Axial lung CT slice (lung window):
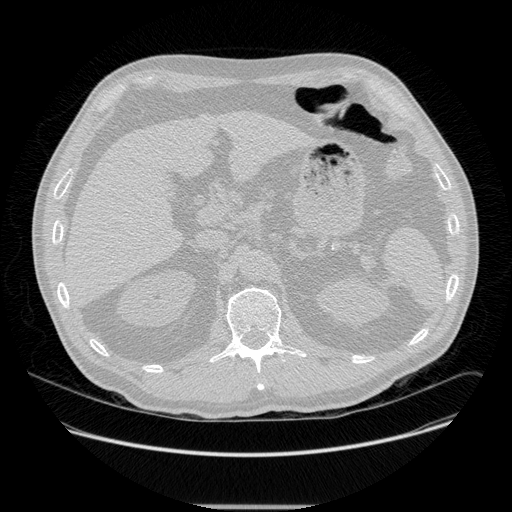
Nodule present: no